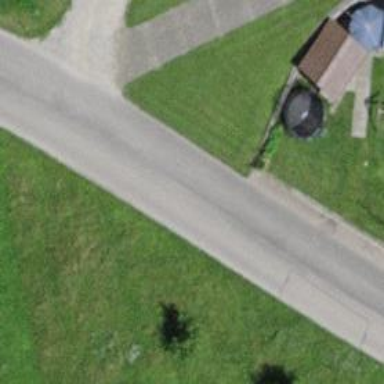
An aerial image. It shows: Unclassified road with asphalt surface.